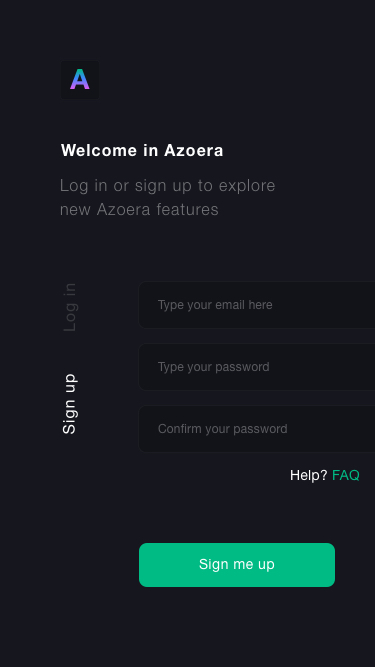
Text in this UI design:
Sign me up
Log in
Sign up
Type your email here
Type your password
Confirm your password
Help? FAQ
Welcome in Azoera
Log in or sign up to explore
new Azoera features